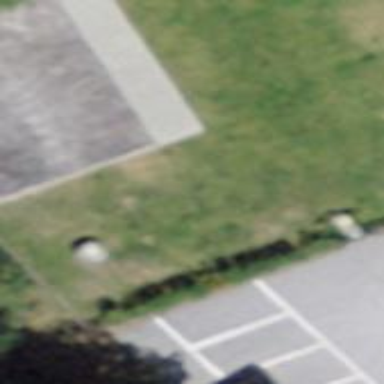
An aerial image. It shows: Shelter with picnic shelter type located on the roof of building.